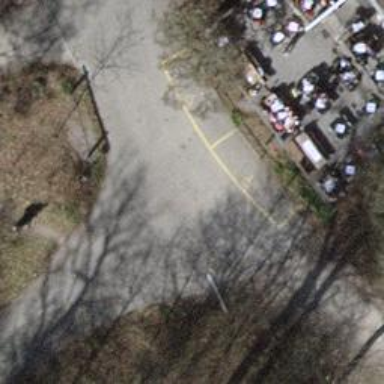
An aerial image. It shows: Asphalt service road.